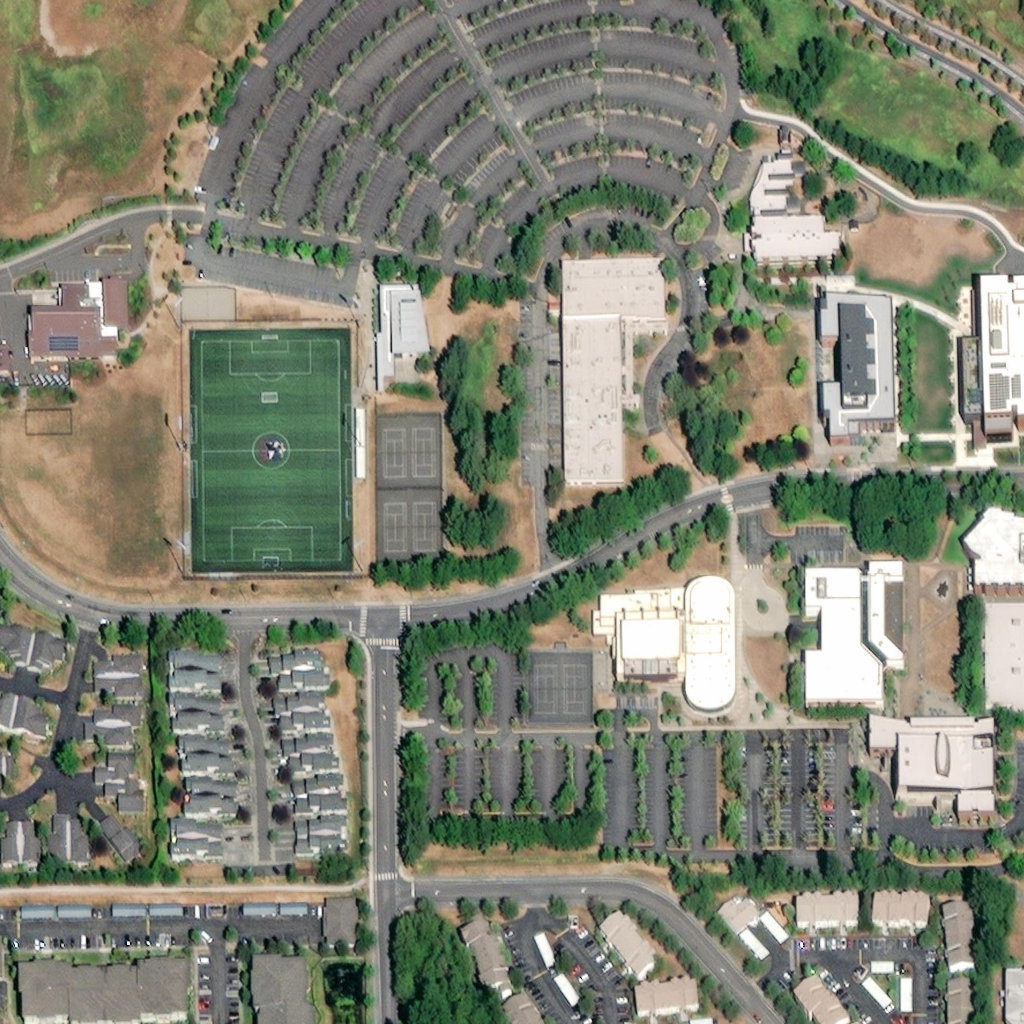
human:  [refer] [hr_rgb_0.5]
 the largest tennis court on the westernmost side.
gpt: <box>[[36, 40, 43, 54, 0]]</box>

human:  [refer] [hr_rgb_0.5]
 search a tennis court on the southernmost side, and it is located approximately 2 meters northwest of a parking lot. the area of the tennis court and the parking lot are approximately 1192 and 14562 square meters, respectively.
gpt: <box>[[51, 63, 57, 70, 0]]</box>

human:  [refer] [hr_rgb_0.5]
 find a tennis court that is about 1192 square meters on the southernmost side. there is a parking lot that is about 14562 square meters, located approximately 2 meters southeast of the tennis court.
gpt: <box>[[51, 63, 57, 70, 0]]</box>